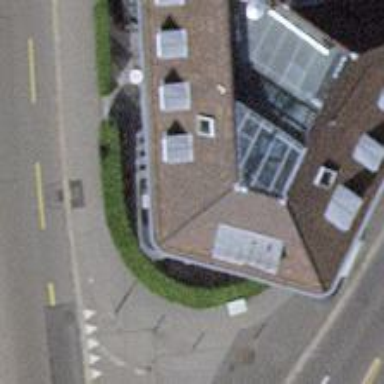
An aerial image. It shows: Restaurant.